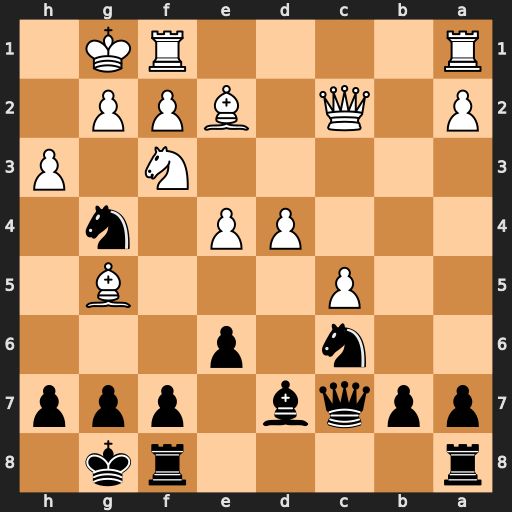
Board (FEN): r4rk1/ppqb1ppp/2n1p3/2P3B1/3PP1n1/5N1P/P1Q1BPP1/R4RK1
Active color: b
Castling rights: -
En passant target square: -
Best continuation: Nxd4 hxg4 Nxc2